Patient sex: M
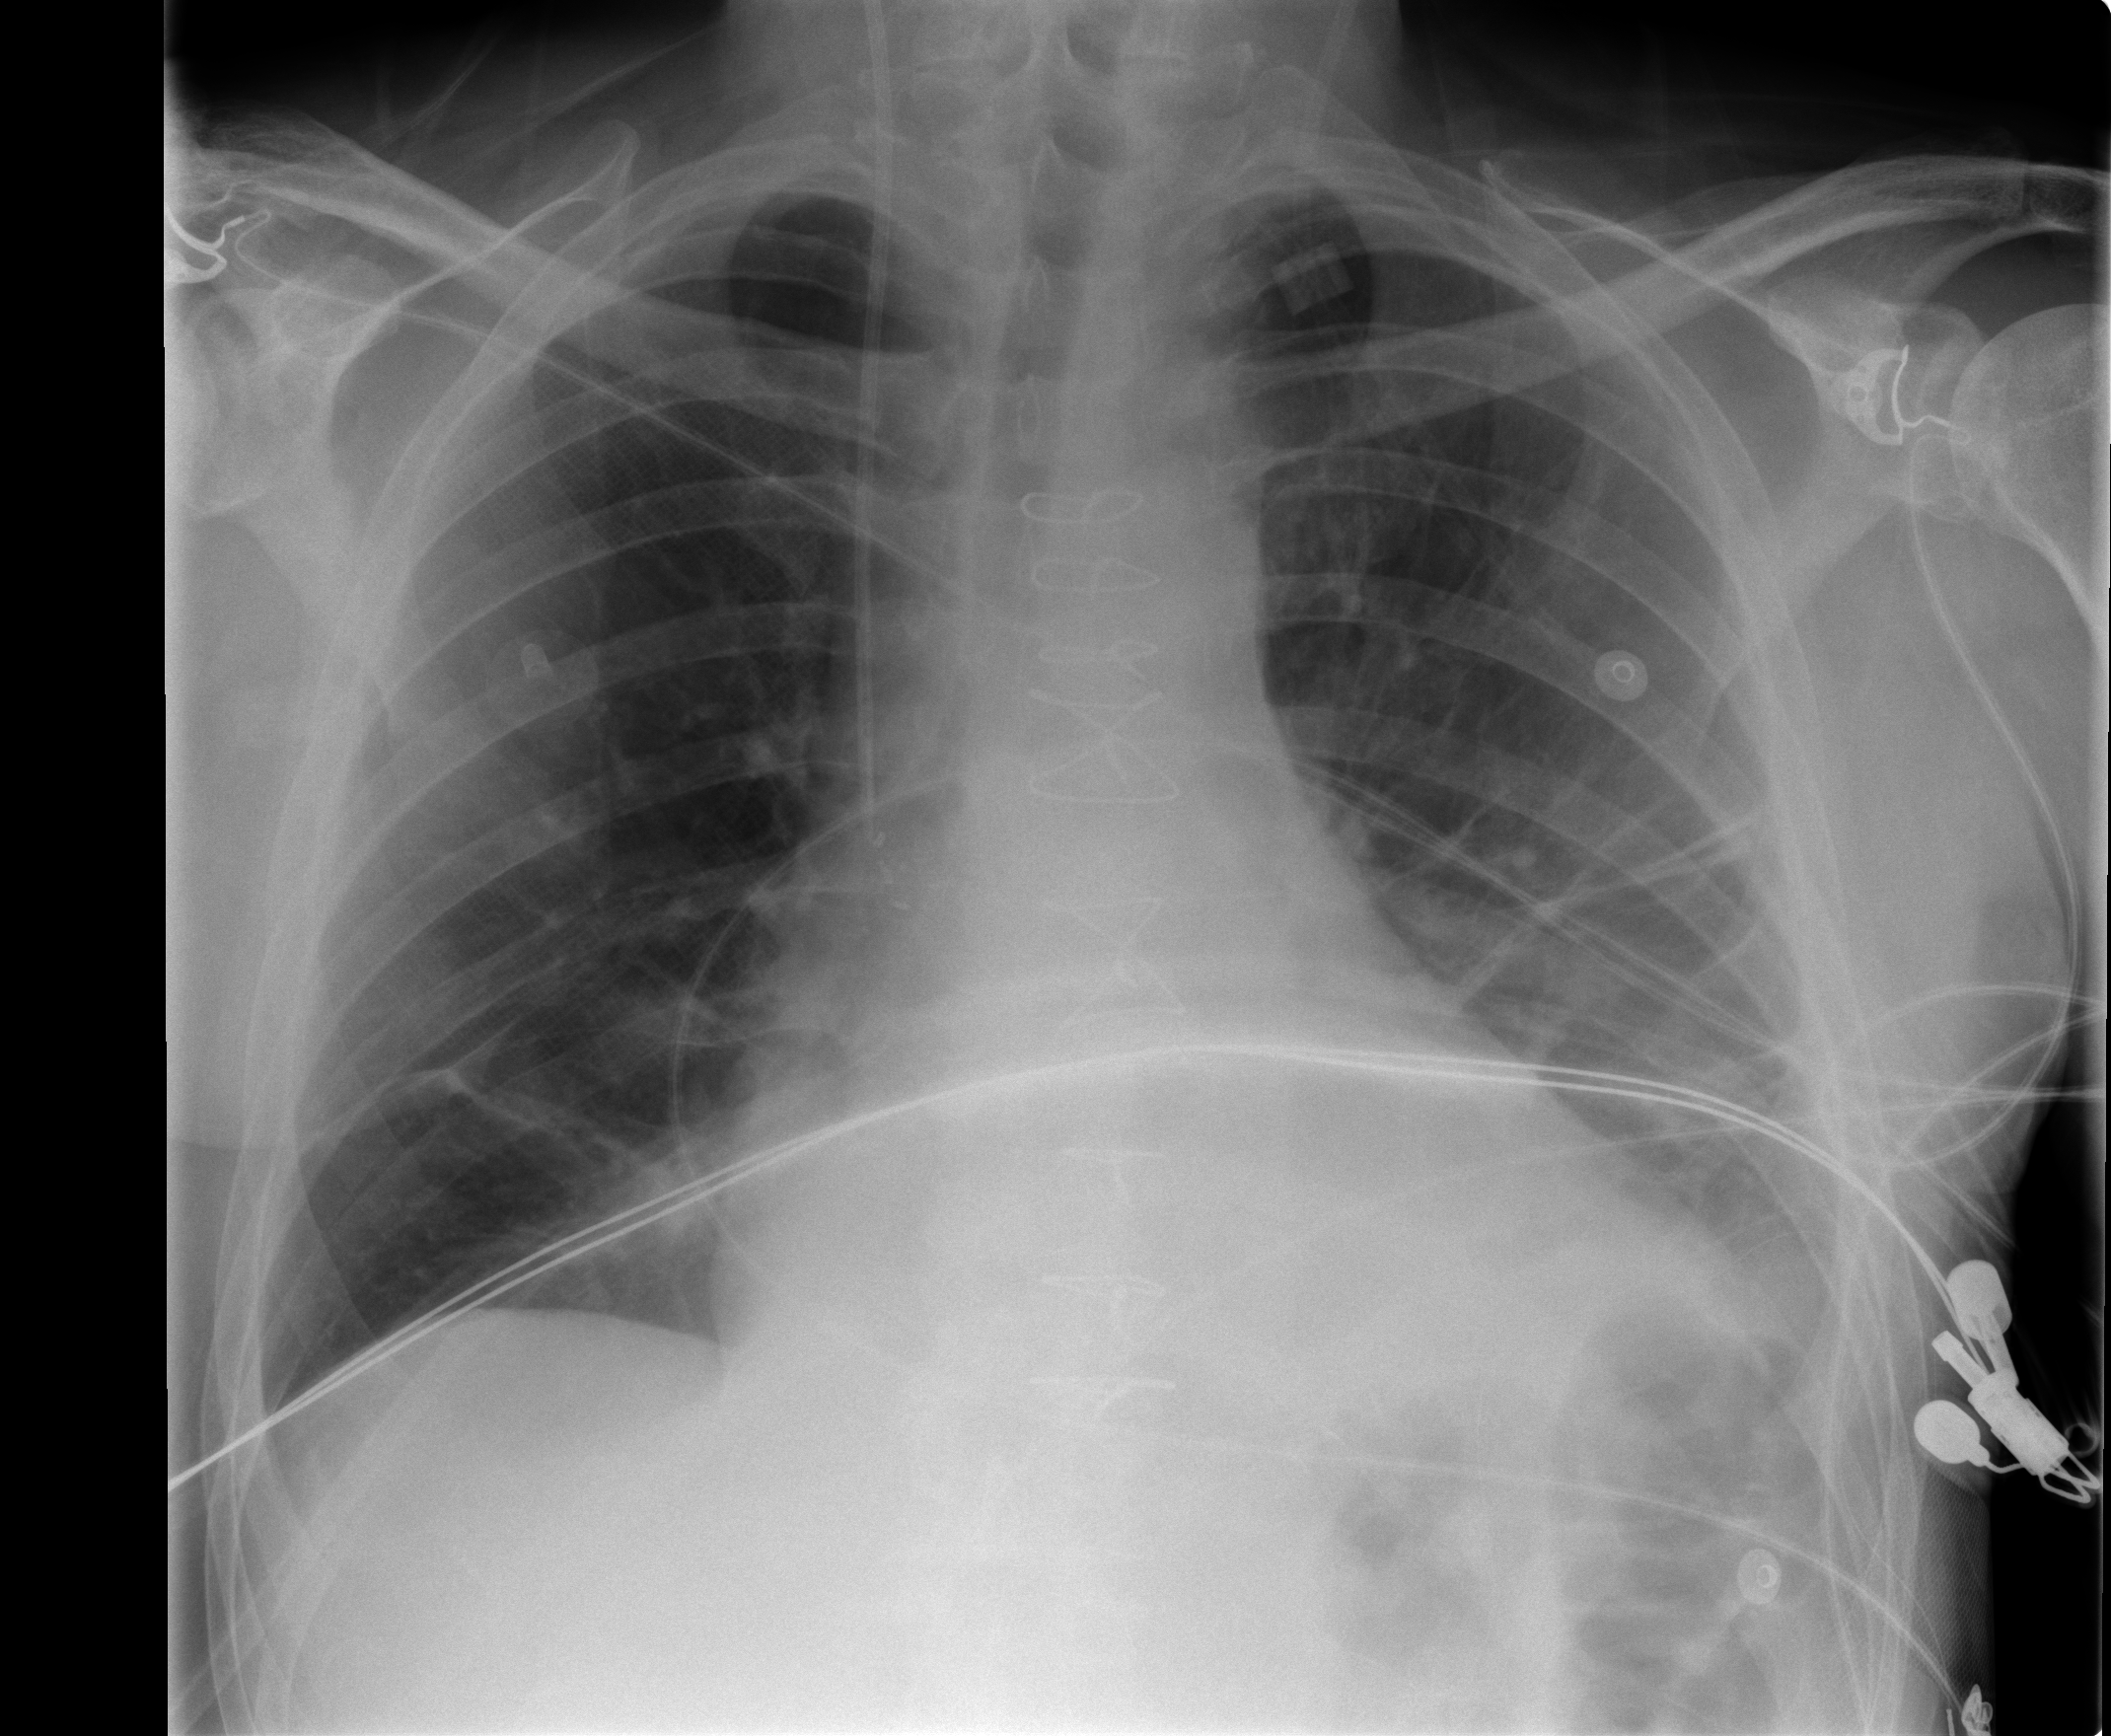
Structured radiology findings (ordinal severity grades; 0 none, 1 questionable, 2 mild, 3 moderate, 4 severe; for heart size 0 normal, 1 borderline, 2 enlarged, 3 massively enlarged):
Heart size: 2
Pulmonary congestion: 0
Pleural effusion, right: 0
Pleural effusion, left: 1
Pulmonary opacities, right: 0
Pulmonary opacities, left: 0
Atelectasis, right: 2
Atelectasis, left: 2